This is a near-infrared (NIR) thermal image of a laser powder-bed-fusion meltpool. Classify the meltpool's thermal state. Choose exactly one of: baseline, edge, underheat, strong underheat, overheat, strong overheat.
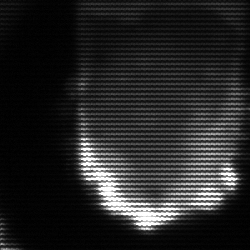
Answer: baseline